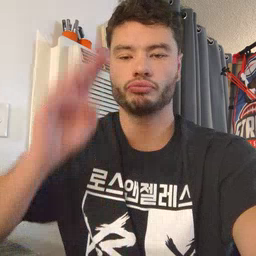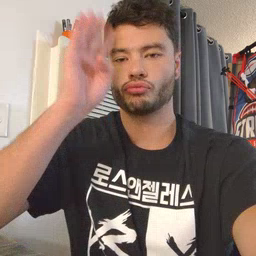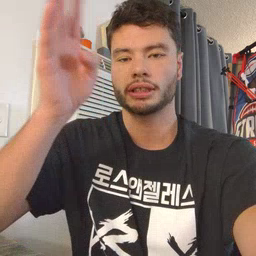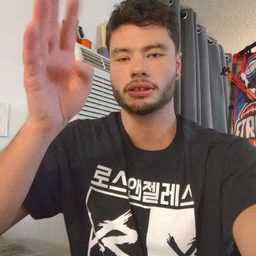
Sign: pretend